Interaction volume radius: 10 \u00c5
Interaction volume height: 10 \u00c5
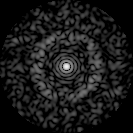
Disorder parameter: 0.8264